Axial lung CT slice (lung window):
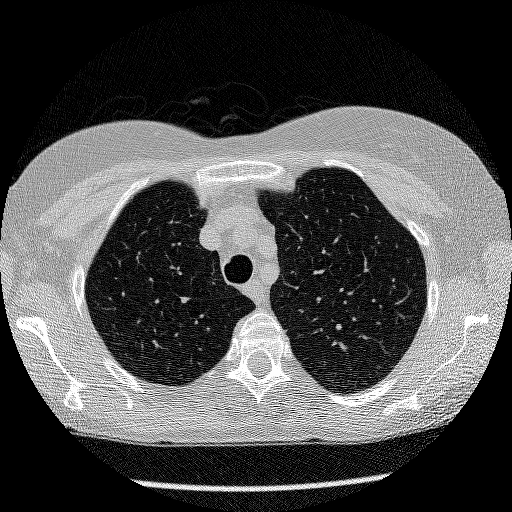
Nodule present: no